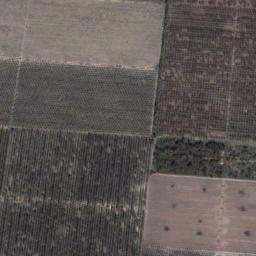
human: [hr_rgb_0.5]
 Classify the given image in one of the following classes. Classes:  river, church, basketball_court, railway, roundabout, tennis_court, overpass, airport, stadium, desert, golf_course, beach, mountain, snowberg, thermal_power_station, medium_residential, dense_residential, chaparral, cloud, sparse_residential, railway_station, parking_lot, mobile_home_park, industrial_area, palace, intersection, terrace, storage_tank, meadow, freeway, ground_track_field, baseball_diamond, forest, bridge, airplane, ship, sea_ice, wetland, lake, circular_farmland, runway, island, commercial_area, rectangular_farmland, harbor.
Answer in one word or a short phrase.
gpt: rectangular_farmland